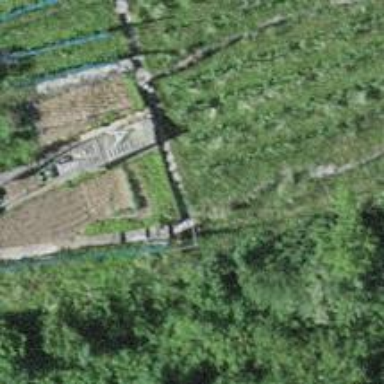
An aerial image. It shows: Retaining wall.